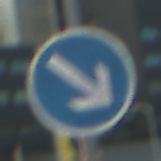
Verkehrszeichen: VorgeschriebeneVorbeifahrtRechts
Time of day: MorningAfternoon
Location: Outdoor (Urban)
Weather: PartlyCloudy
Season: NotSpecified
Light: Natural